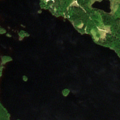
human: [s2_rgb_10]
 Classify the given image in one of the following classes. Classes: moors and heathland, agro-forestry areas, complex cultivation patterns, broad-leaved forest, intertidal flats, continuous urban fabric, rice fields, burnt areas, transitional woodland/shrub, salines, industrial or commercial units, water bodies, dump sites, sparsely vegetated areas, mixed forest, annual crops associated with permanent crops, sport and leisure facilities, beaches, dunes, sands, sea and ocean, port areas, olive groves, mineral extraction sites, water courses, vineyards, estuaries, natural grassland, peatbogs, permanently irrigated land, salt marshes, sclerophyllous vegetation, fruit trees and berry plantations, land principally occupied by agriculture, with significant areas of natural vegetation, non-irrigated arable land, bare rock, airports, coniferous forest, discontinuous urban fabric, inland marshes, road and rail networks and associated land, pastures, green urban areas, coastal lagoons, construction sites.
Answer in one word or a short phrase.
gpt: coniferous forest, mixed forest, water bodies